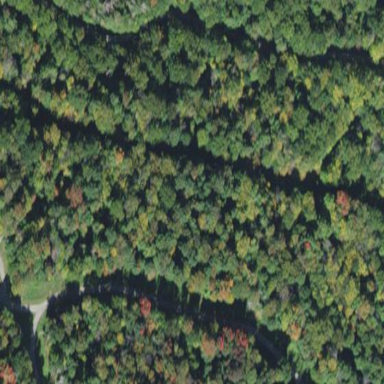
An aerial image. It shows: Beautiful woodland covered with trees.